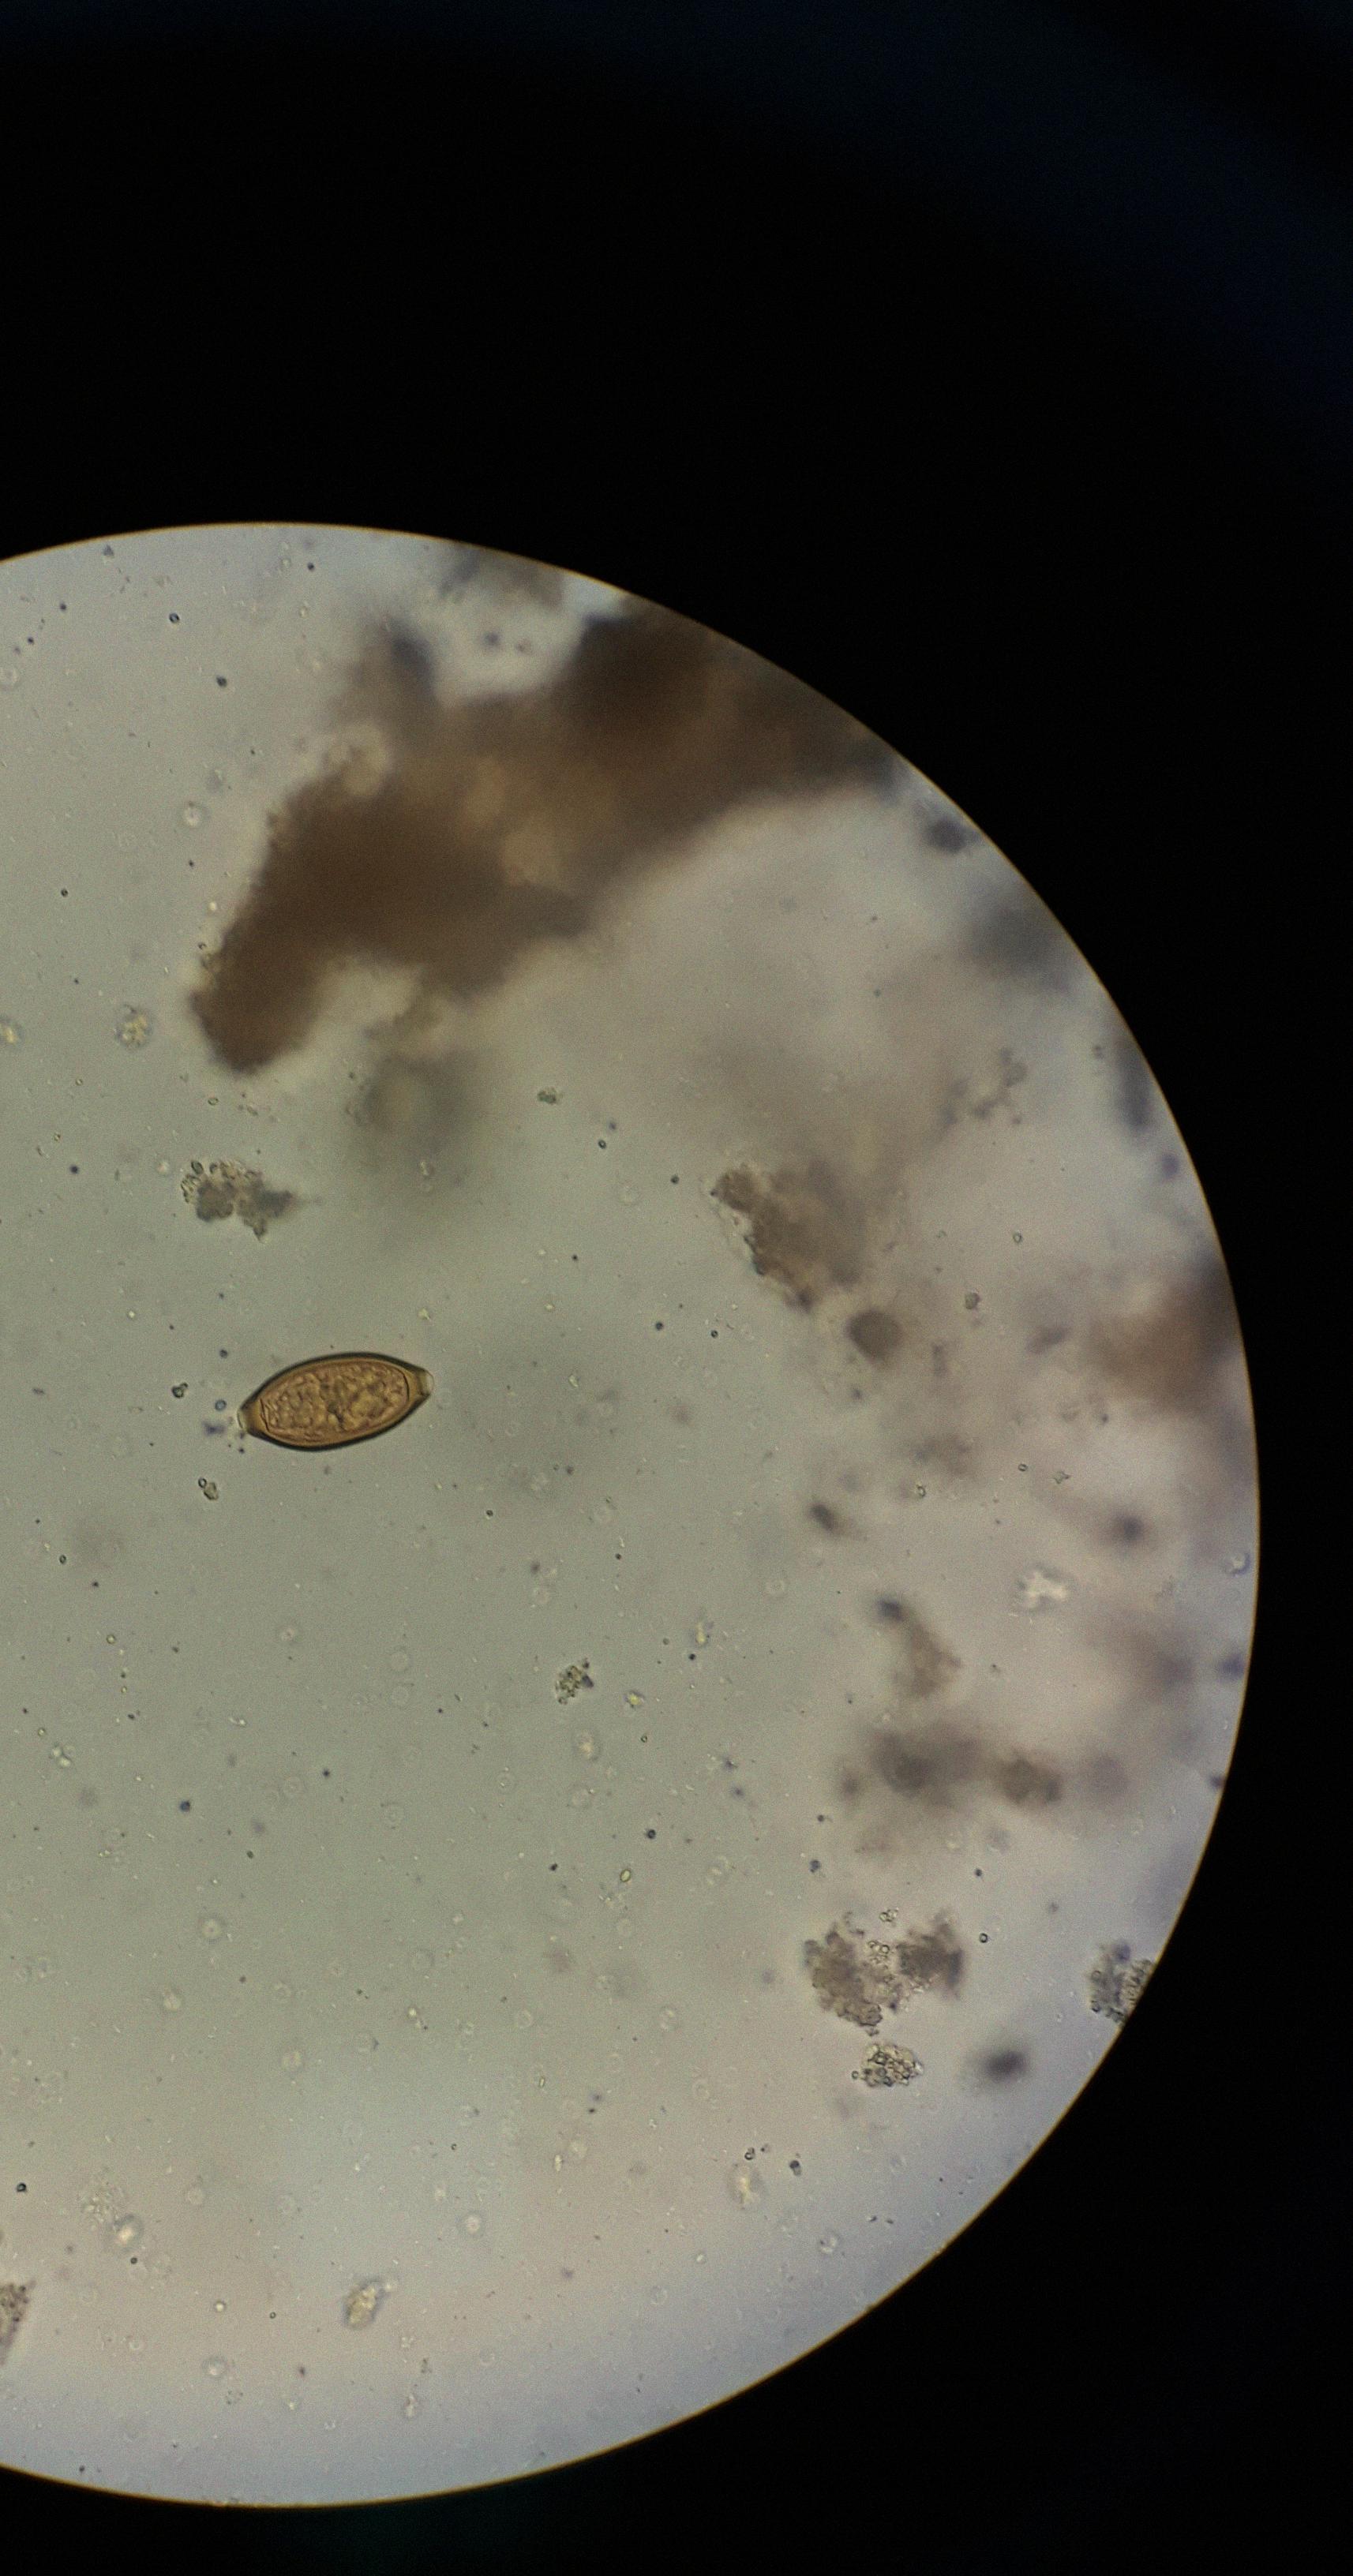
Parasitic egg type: Trichuris trichiura